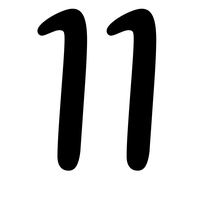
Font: Gluten_Light